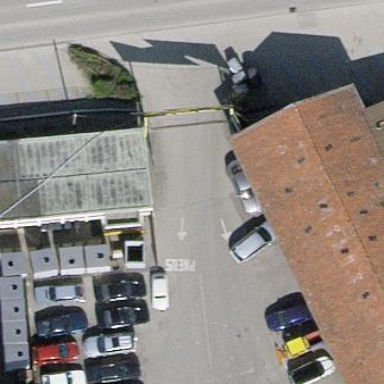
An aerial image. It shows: Industrial building.